高二 · 解析几何
太极图被称为“中华第一图”. 从孔庙大成殿粱柱, 到楼观台、三茅宫标记物; 从道袍、卦推、中医、气功、武术到南韩国旗…… 太极图无不跃居其上. 这种广为人知的太极图, 其形状如阴阳两鱼互抱在一起, 因而被称为“阴阳鱼太极图”. 在如图所示的阴阳鱼图案中, 阴影部分可表示为

$A=\left\{(x, y) \mid x^{2}+(y-1)^{2} \leq 1\right.$ 或 $\left\{\begin{array}{l}x^{2}+y^{2} \leq 4 \\ x^{2}+(y+1)^{2} \geq 1 \\ x \leq 0\end{array}\right\}$, 设点 $(x, y) \in A$, 则 $z=x+2 y$ 的取值范围是 ( )

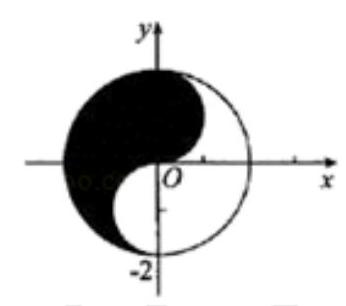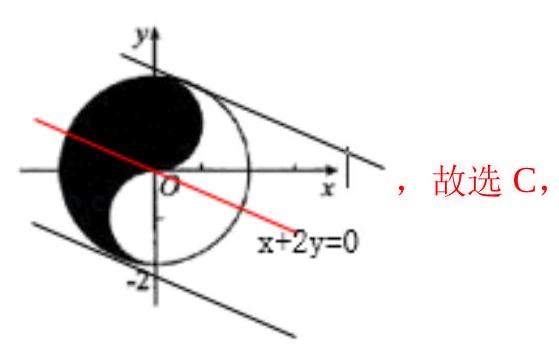
A. $[-2-\sqrt{5}, 2 \sqrt{5}]$
B. $[-2 \sqrt{5}, 2 \sqrt{5}]$
C. $[-2 \sqrt{5}, 2+\sqrt{5}]$
D. $[-4,2+\sqrt{5}]$
答案: C
解析: 如图, 作直线 $x+2 y=0$, 当直线上移与圆 $x^{2}+(y-1)^{2}=1$ 相切时, $z=x+2 y$ 取最大值,此时, 圆心 $(0,1)$ 到直线 $z=x+2 y$ 的距离等于 1 , 即 $\frac{|2-z|}{\sqrt{5}}=1$,解得 $z$ 的最大值为: $2+\sqrt{5}$,

当下移与圆 $x^{2}+y^{2}=4$ 相切时, $x+2 y$ 取最小值,
同理 $\frac{|-z|}{\sqrt{5}}=2$, 即 $z$ 的最小值为: $-2 \sqrt{5}$,

所以 $z \in[-2 \sqrt{5}, 2+\sqrt{5}]$.